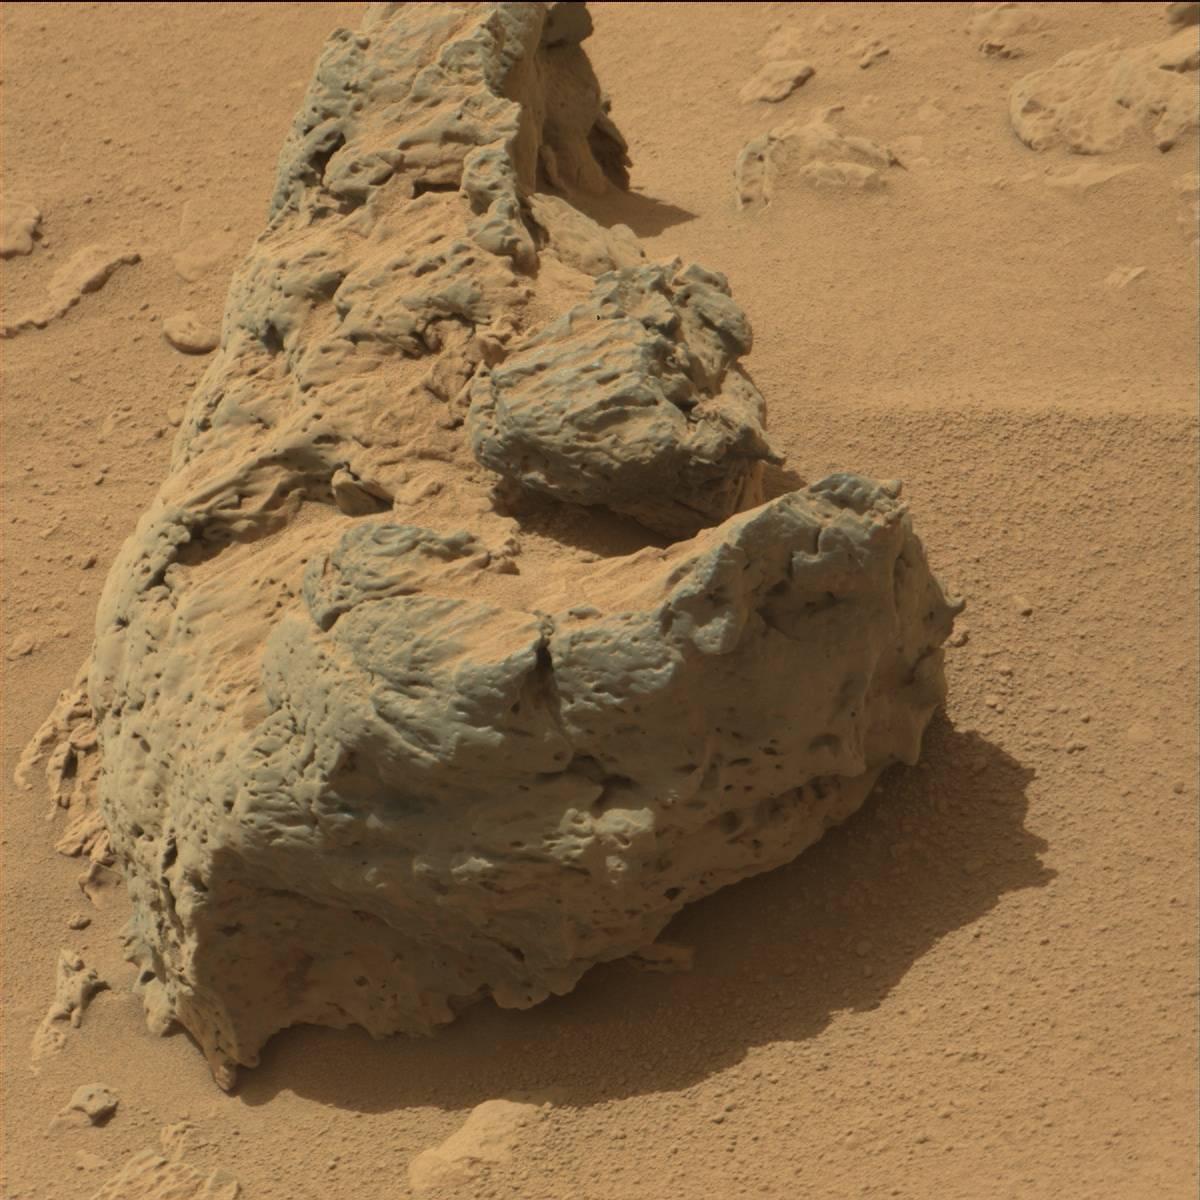
Terrain classes present: Bedrock, Sand / Soil